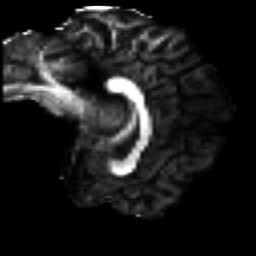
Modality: FA
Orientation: sagittal
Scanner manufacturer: ge
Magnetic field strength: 3 T
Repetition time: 7.98 s
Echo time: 0.0701 s